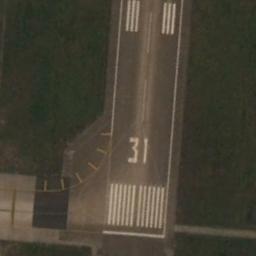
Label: runway